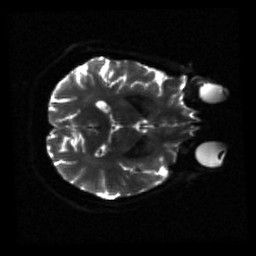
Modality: sbref
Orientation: axial
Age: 68
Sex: female
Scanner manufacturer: siemens
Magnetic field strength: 3 T
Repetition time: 3.23 s
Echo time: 0.0892 s